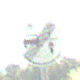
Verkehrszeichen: EndeVerbotUeberholenEinspurigeFahrzeuge
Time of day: MorningAfternoon
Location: Outdoor (Nature)
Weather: PartlyCloudy
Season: NotSpecified
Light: Natural